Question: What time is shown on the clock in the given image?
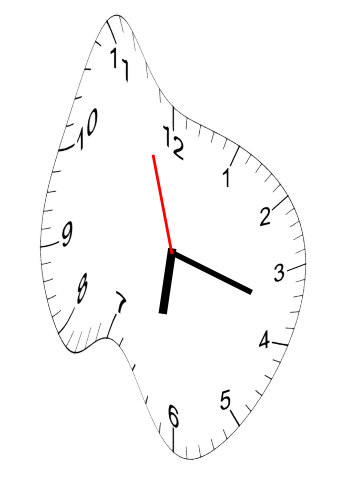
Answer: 06:17:57